Field crop: maize
Growth stage: 2
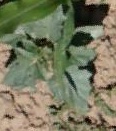
Species: datura